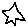
Label: star